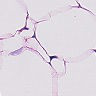
Metastatic tissue present: no